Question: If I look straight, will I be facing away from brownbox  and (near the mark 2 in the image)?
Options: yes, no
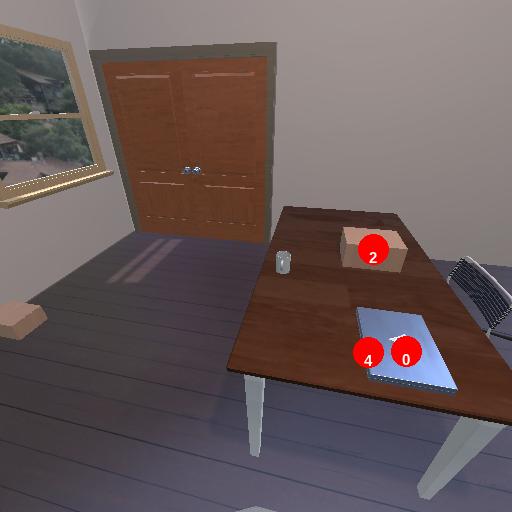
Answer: yes